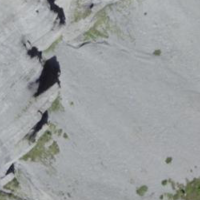
EUNIS habitat code: 48
Species observed at this site:
Rubus saxatilis